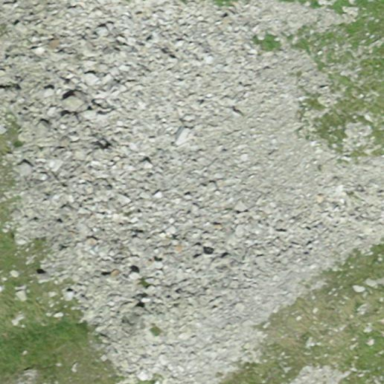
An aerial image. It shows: Natural scree.